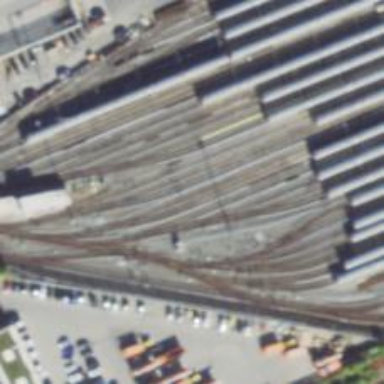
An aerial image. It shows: Electrified rail in service yard.